Aerial crown-view tile of a tropical tree (Barro Colorado Island, Panama), acquired 20240611:
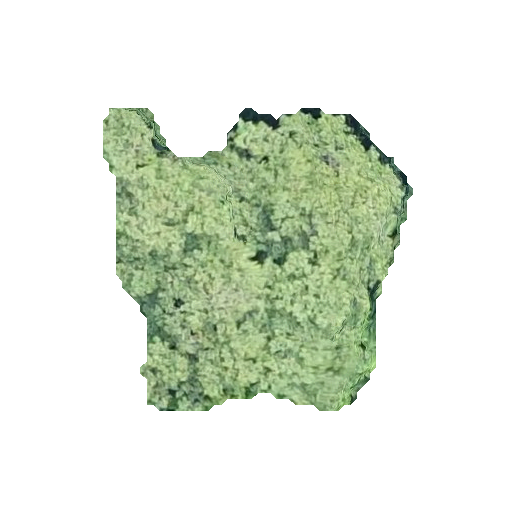
Species: Apeiba membranacea
GBIF accepted scientific name: Apeiba membranacea
Crown area: 112.5 m²